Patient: sex M, age 59
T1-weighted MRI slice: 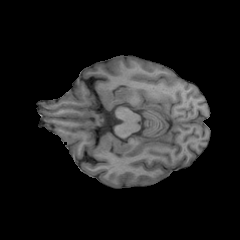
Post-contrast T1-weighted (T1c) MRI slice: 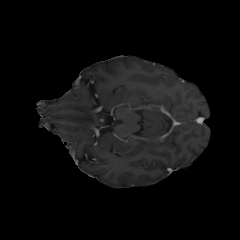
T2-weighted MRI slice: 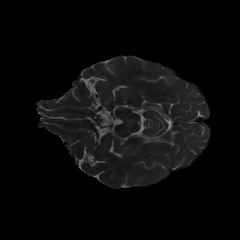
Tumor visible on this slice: no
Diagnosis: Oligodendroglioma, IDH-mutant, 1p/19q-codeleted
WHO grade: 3